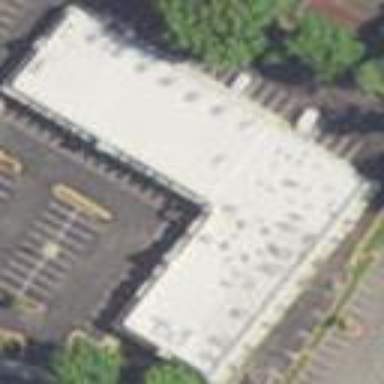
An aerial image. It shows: Retail building.